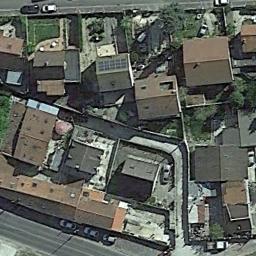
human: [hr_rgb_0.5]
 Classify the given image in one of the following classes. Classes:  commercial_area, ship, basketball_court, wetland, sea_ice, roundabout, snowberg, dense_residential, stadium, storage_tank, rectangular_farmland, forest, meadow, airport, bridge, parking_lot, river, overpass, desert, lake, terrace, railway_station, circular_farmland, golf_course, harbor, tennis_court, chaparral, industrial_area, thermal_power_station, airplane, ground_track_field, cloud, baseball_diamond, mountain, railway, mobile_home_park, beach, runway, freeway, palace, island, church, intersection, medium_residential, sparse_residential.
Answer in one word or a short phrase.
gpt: dense_residential